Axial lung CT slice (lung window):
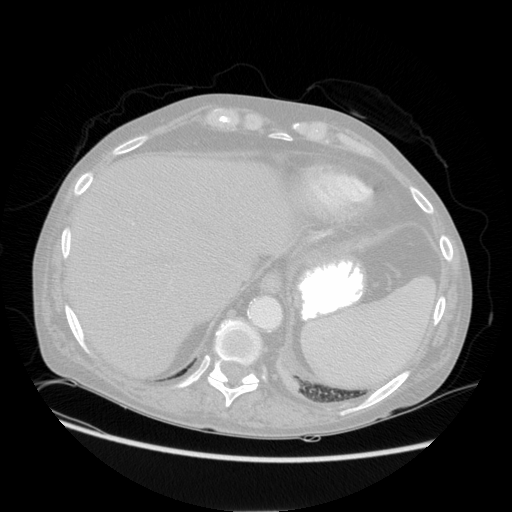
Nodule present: no